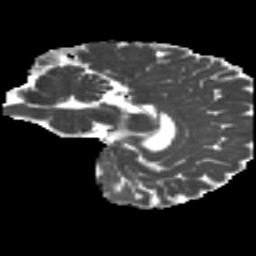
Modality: MD
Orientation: sagittal
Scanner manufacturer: siemens
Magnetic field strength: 3 T
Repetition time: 4.16 s
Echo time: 0.0806 s